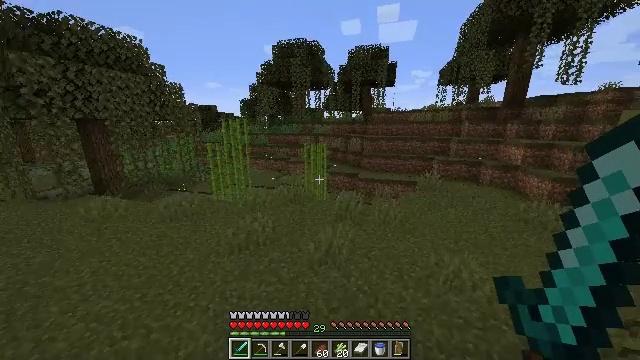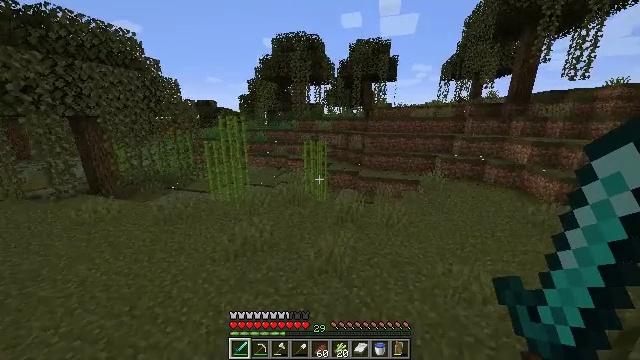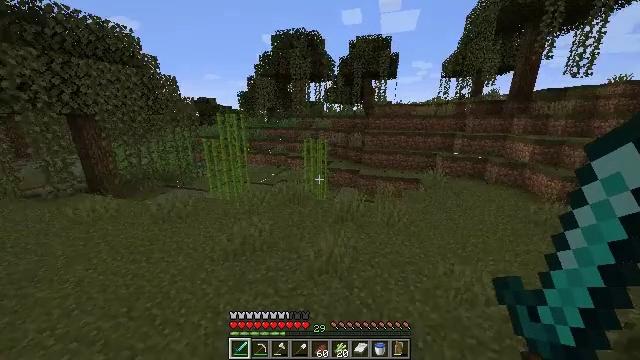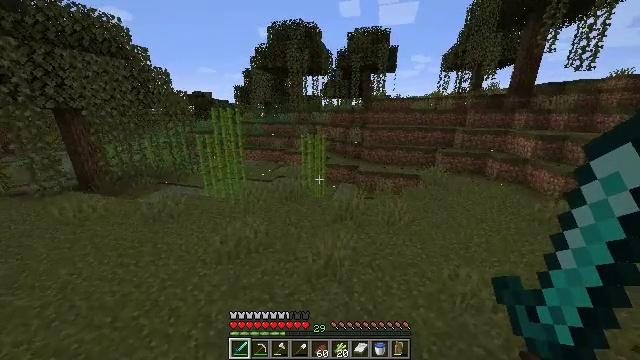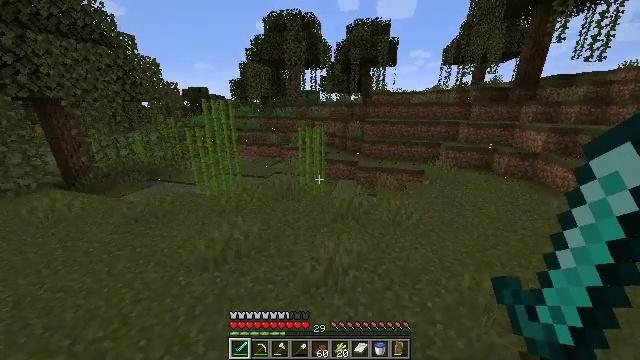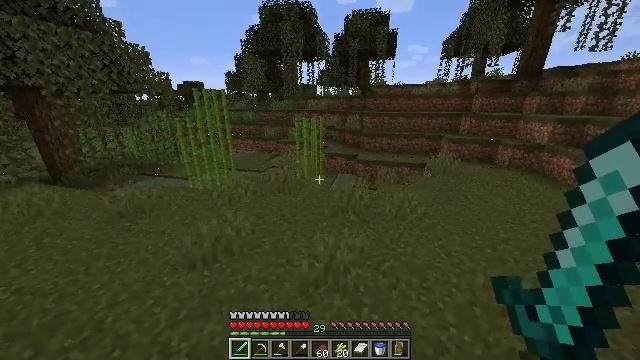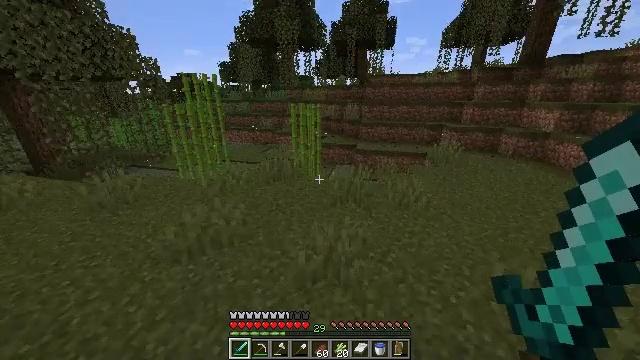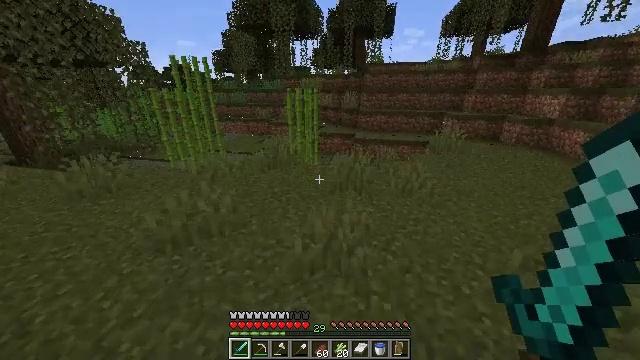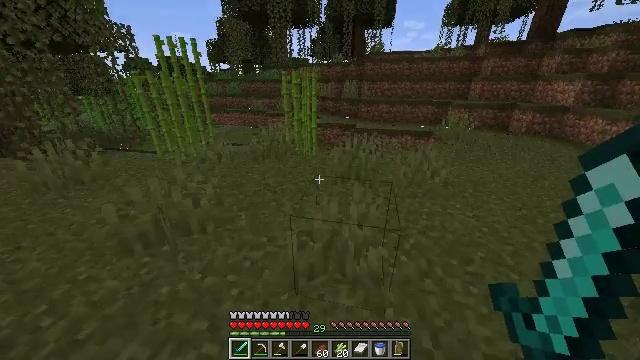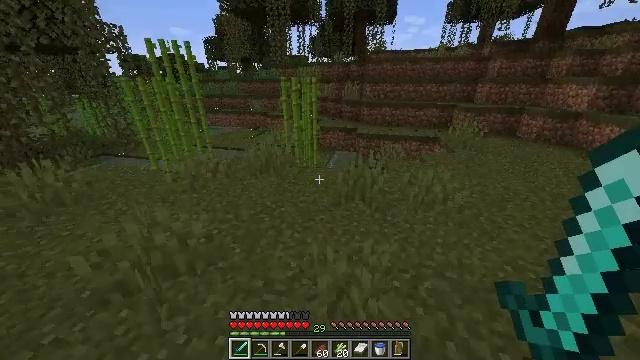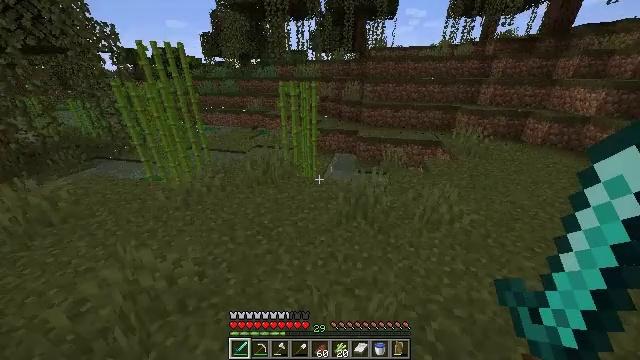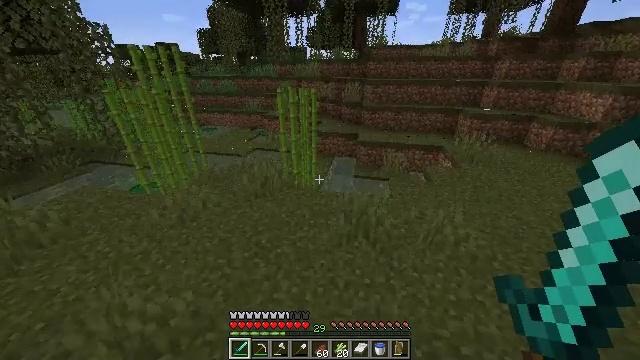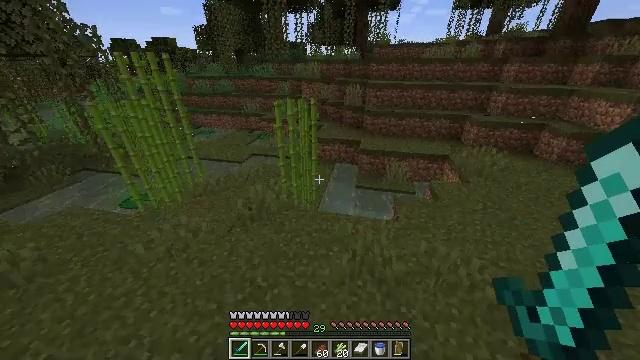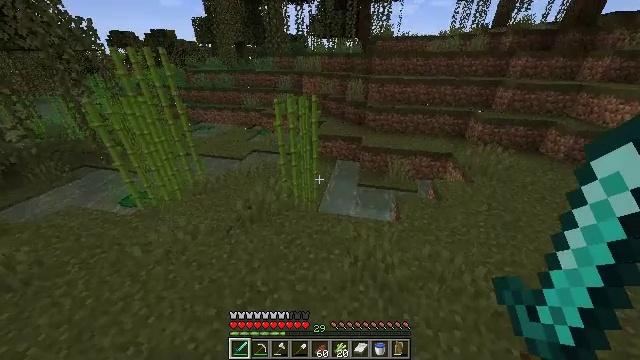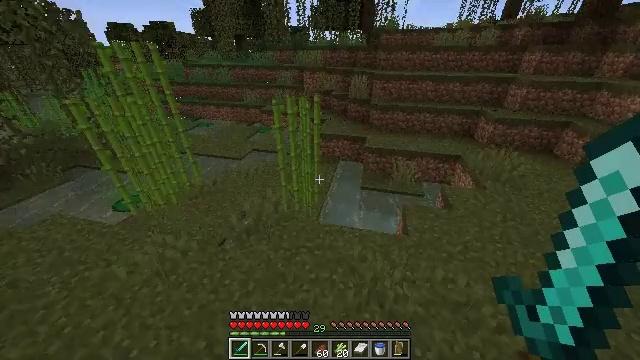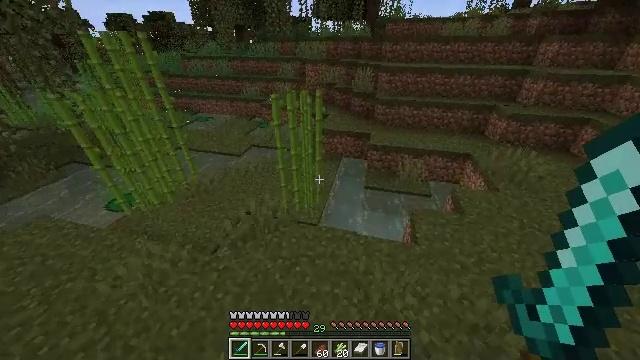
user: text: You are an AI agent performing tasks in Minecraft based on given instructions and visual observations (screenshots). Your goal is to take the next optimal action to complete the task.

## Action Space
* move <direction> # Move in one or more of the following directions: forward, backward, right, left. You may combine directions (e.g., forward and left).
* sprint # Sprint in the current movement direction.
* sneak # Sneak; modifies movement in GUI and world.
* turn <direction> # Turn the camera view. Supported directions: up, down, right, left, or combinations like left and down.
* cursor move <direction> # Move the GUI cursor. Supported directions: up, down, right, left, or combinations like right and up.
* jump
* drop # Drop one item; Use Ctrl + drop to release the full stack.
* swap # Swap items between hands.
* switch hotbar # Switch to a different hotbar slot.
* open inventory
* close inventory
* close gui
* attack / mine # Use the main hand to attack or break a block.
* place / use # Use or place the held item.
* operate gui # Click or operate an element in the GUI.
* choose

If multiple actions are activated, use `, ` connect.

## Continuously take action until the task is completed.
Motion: motion action
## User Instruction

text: Cut down the sugar cane stalks.
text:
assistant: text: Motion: move forward, sprint, turn down, jump
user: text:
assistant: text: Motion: move forward, sprint, jump
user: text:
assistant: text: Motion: move forward, sprint, turn down, jump
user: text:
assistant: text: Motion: move forward, sprint, jump
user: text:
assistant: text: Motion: move forward, sprint, turn down, jump
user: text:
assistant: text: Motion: move forward, sprint, turn down, jump
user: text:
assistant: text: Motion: move forward, sprint, turn down, jump
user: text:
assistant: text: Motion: move forward, sprint, turn down, jump
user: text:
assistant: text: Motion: move forward, sprint, jump
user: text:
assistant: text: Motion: move forward, sprint, turn down, jump
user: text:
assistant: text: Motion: move forward, sprint, turn down, jump
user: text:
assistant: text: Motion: move forward, sprint, turn down, jump
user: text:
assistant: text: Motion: move forward, sprint, turn down, jump
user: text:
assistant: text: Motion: move forward, sprint, turn down, jump
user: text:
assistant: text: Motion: move forward, sprint, turn down
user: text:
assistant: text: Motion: move forward, sprint, turn down
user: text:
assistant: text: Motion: move forward, sprint, turn left and down
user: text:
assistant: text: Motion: move forward, sprint, turn down
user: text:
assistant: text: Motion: move forward, sprint, turn left and down, attack / mine
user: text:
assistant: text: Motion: move forward, sprint, attack / mine
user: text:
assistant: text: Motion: move forward, sprint, attack / mine
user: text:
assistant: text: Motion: move forward, sprint
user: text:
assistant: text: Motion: move forward, sprint
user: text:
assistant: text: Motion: sprint